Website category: sports
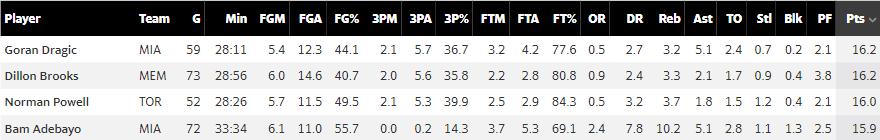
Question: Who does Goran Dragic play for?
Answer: MIA

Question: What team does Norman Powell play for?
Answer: TOR

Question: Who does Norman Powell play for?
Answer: TOR

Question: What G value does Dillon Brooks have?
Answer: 73

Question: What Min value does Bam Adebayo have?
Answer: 33:34

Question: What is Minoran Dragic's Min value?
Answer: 28:11

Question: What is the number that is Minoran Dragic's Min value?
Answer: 28:11

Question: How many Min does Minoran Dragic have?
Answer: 28:11

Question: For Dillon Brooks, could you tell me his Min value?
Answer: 28:56

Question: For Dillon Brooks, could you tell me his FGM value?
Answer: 6.0

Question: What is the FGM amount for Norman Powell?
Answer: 5.7

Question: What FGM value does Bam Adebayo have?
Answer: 6.1

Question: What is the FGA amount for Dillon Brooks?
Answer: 14.6

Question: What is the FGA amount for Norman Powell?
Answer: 11.5

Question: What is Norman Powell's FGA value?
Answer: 11.5

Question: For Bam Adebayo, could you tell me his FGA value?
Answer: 11.0

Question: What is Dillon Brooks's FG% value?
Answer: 40.7

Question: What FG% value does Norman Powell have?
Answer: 49.5

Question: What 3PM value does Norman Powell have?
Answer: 2.1

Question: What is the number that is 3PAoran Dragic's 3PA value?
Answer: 5.7

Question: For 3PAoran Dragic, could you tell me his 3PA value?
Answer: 5.7

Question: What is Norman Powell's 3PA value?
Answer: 5.3

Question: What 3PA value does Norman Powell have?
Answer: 5.3

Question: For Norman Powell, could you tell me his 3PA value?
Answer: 5.3

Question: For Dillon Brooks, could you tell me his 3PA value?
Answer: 5.6

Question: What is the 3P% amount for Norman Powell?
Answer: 39.9

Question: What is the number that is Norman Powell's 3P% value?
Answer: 39.9

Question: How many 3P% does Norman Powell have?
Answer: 39.9

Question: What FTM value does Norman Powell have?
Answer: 2.5

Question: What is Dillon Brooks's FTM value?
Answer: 2.2

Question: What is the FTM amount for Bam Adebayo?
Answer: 3.7

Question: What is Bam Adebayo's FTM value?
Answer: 3.7

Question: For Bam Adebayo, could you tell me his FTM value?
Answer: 3.7

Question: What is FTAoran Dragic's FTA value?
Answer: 4.2

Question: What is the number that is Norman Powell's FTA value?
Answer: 2.9

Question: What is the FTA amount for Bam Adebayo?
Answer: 5.3

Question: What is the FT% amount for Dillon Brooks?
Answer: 80.8

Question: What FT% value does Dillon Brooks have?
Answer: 80.8

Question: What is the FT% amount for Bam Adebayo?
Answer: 69.1

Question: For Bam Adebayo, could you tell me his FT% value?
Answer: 69.1

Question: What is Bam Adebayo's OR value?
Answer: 2.4

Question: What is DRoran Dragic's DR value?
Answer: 2.7

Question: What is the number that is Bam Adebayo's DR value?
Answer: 7.8

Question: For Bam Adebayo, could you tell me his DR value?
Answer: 7.8

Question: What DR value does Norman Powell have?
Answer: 3.2

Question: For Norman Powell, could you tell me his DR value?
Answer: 3.2

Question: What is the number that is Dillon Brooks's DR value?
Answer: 2.4

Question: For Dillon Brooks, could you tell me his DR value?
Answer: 2.4

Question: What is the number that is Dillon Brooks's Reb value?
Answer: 3.3

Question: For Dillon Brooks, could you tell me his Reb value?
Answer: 3.3

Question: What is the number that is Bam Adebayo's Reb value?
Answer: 10.2

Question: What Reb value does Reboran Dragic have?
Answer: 3.2

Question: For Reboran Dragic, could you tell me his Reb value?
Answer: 3.2

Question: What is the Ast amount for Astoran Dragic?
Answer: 5.1

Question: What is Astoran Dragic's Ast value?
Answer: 5.1

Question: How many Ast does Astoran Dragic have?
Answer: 5.1

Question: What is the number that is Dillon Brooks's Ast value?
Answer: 2.1

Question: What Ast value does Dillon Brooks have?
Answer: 2.1

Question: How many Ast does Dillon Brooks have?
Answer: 2.1

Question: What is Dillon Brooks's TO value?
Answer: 1.7

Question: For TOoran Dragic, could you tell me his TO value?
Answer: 2.4

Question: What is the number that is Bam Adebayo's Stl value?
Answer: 1.1

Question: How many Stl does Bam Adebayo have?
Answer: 1.1

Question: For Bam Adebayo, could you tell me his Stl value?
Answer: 1.1